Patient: sex M, age 44
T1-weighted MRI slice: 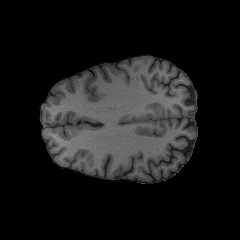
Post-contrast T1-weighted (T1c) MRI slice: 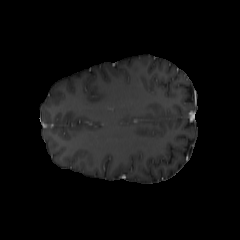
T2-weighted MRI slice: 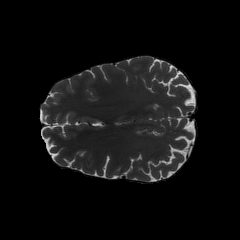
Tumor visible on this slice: yes
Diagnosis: Astrocytoma, IDH-mutant
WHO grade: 2